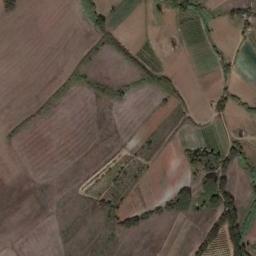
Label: rectangular_farmland